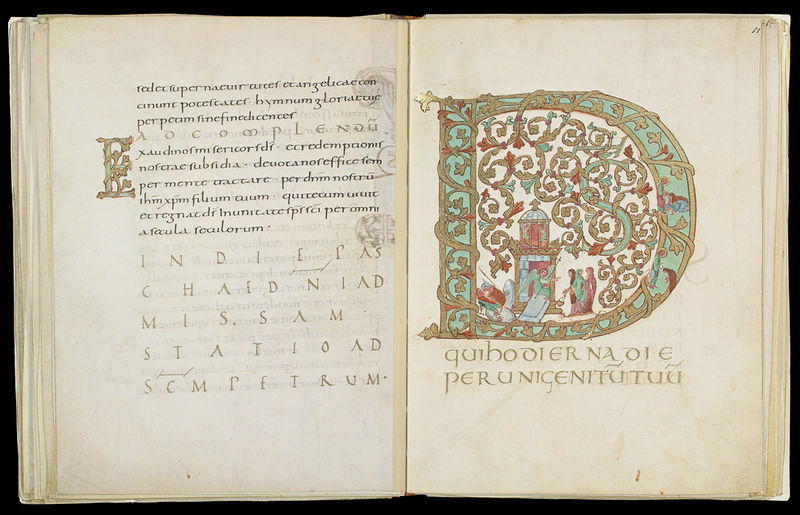
Titel: Drogo Sakramentar
Standort: Herstellungsort: Metz (EU - F)
Institution: Paris, Bibliothèque Nationale
Schlagwörter: grün, menschen, weiss, rot, ornament, alt, gold, turm, engel, ranken, schrift, kuppel, schild, buch, burg, kreuz, seite, illustration, schwert, buchstabe, buchstaben, soldat, initiale, buchseite, ornamental, seiten, dornen, heiliger, zeilen, indien, dekorativ, latein, buchmalerei, alphabet, großbuchstaben, indie, mittelhochdeutsch, e, d, alphabelt, perunigenitutuu